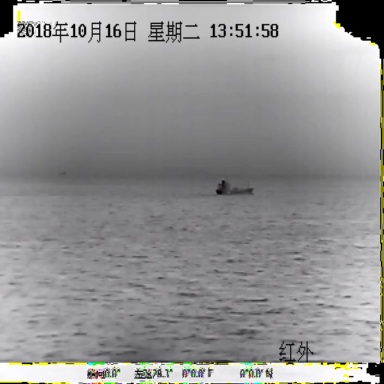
There is a liner in the infrared image.